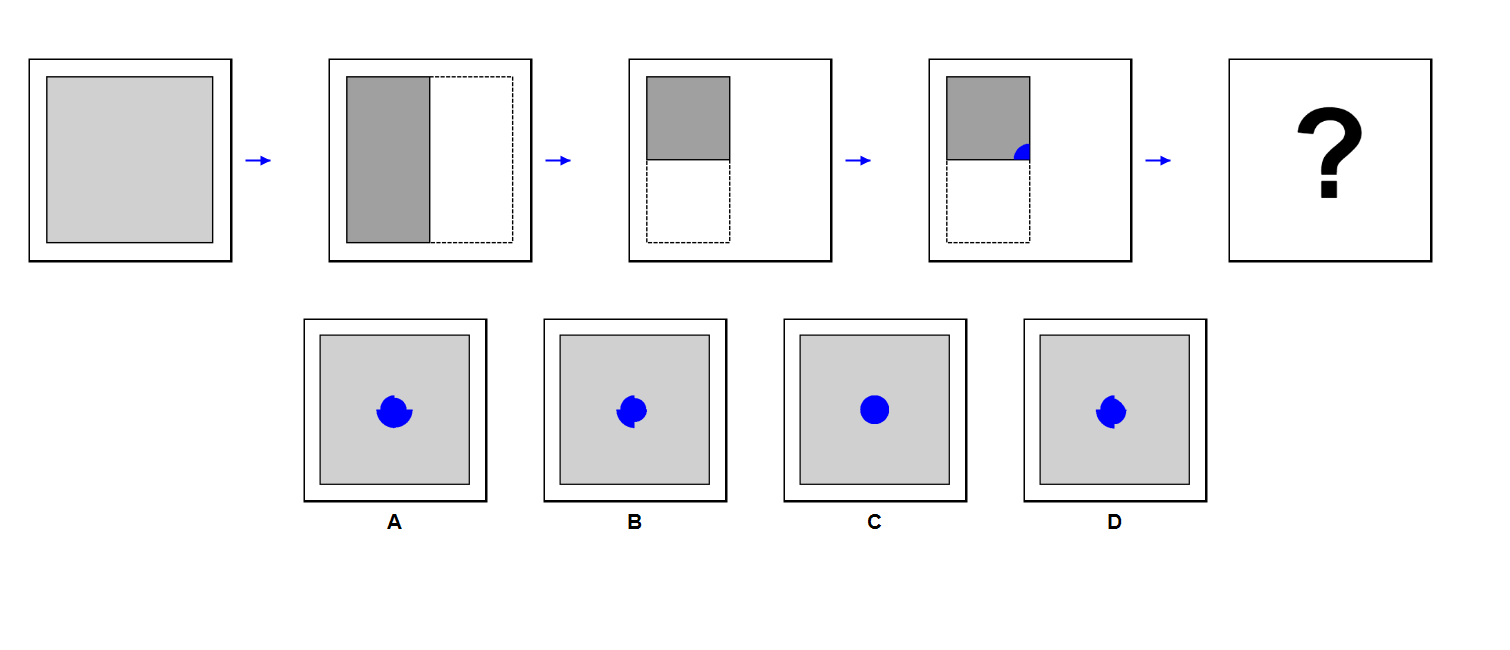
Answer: C